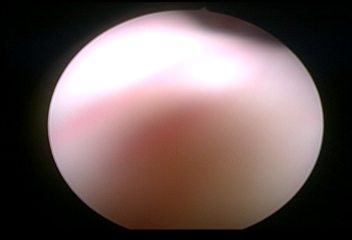
Modality: WLC
Class: Normal mucosa
Bladder cancer association: No